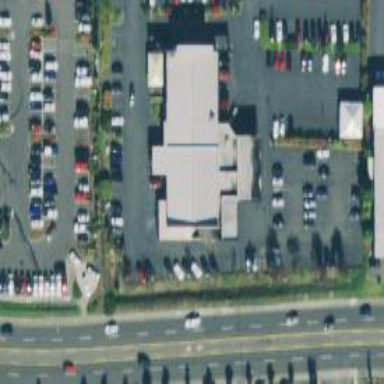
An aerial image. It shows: Building that houses car shop.